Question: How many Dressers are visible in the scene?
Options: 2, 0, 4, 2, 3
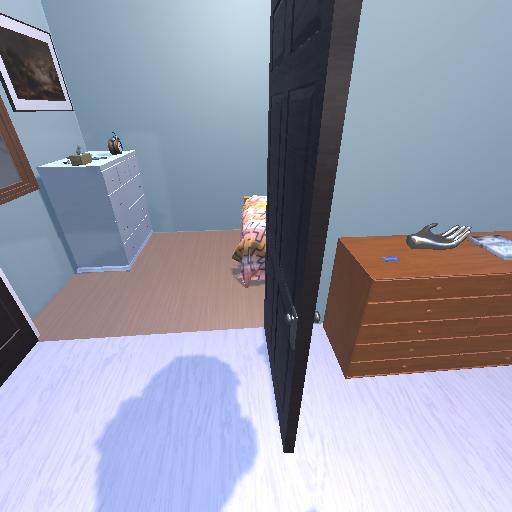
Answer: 2